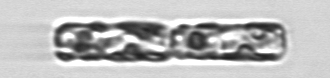
Label: Guinardia_delicatula